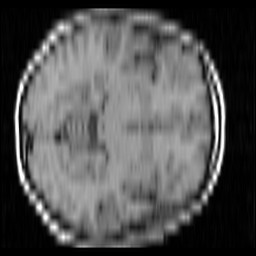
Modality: T1w
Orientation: axial
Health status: ill
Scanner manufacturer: siemens
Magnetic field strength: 1.5 T
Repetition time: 0.4 s
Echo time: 0.014 s